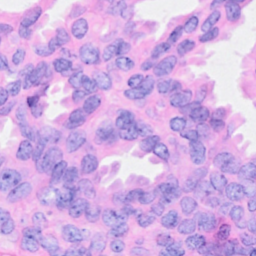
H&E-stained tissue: Breast